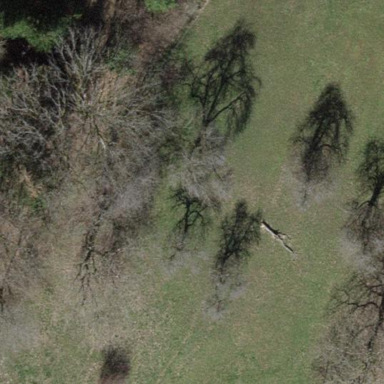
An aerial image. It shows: Forest area.